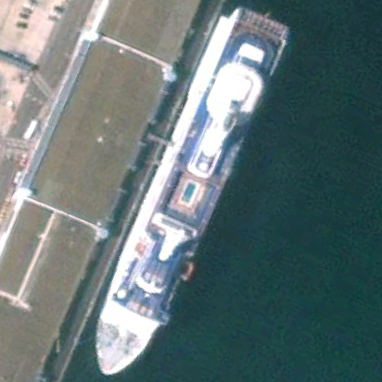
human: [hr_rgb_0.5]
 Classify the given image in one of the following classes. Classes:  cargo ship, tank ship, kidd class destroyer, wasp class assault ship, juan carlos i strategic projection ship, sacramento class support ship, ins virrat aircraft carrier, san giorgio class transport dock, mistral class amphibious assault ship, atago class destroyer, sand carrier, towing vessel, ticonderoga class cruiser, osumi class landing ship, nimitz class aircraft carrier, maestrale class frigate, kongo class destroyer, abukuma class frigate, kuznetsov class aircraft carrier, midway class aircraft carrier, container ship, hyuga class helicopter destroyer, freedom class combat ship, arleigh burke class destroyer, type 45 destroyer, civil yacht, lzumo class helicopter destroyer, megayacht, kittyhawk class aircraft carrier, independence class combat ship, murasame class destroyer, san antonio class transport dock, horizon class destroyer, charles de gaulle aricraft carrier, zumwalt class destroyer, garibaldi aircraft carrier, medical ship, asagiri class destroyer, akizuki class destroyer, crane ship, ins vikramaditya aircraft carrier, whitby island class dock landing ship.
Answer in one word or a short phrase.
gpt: Megayacht